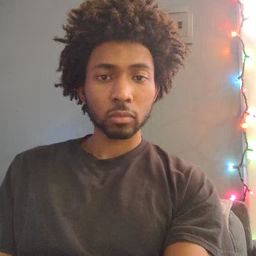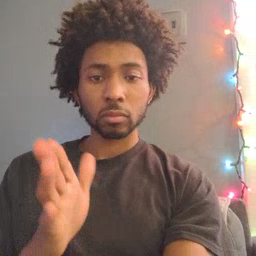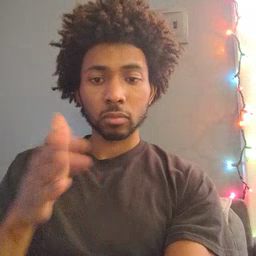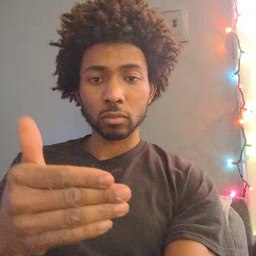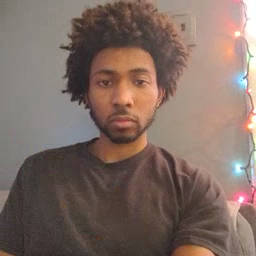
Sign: room